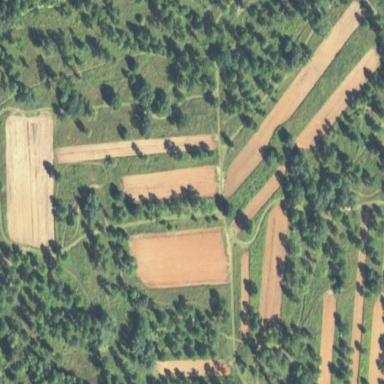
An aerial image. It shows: Orchard.